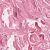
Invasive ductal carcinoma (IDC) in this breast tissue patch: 0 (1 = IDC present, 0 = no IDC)